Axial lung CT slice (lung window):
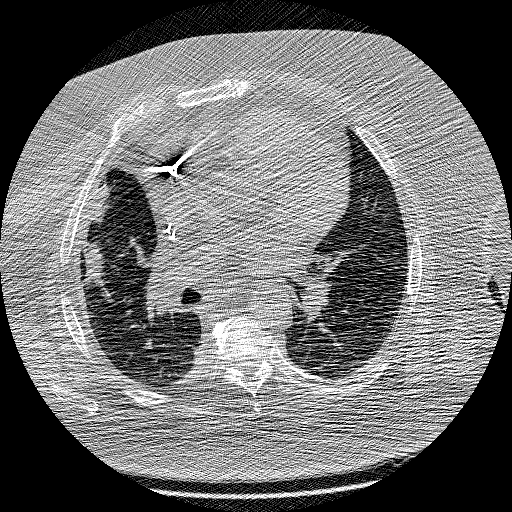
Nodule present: no